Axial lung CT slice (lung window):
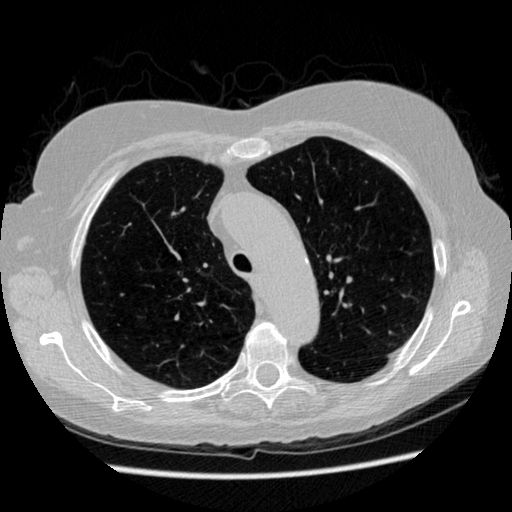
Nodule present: no